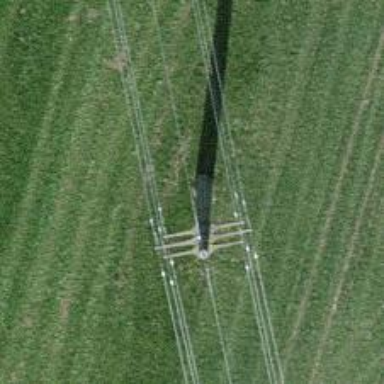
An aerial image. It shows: Power pole.